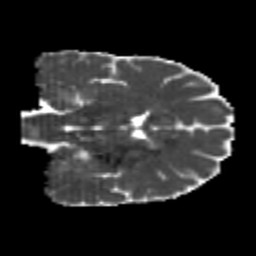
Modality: MD
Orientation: coronal
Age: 22
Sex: male
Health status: healthy
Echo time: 0.074 s